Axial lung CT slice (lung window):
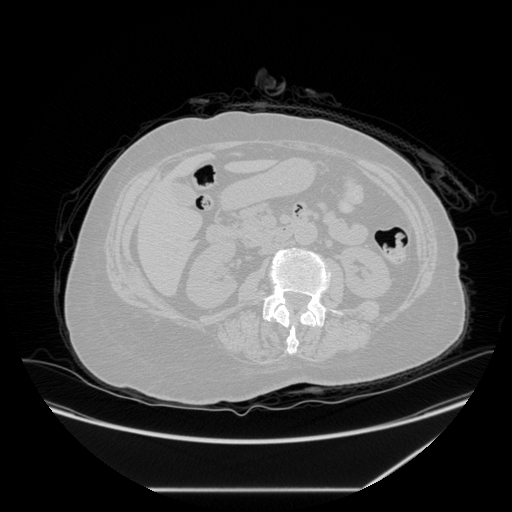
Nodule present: no